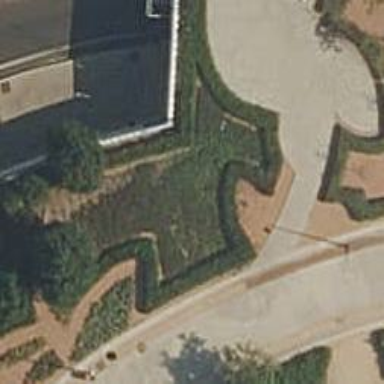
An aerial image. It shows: Hedge acting as barrier.